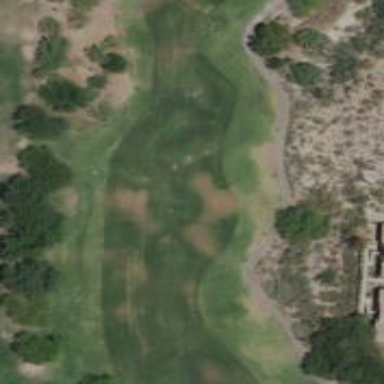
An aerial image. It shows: Area of rough grass used for golf.